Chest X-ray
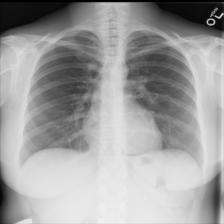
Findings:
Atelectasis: negative
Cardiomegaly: negative
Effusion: negative
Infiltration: negative
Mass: negative
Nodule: positive
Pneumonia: negative
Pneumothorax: negative
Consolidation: negative
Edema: negative
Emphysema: negative
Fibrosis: negative
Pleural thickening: negative
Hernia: negative